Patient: sex F, age 62
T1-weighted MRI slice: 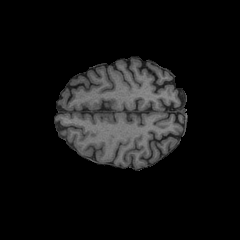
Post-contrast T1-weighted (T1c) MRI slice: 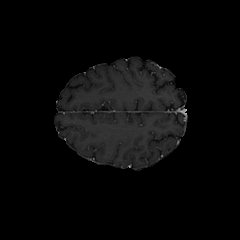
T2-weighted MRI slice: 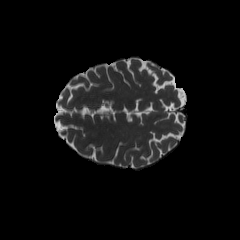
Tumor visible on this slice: no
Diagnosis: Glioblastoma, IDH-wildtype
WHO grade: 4